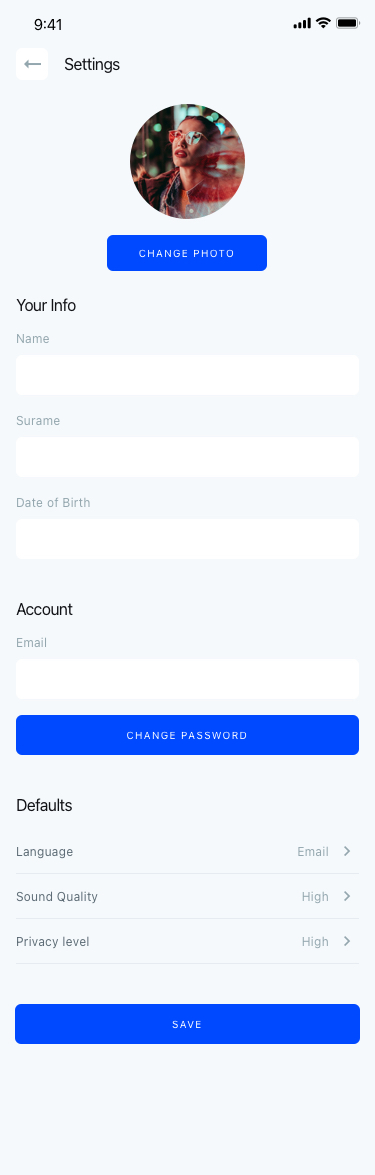
Text in this UI design:
Your Info
Account
Defaults